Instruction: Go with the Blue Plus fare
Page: flights
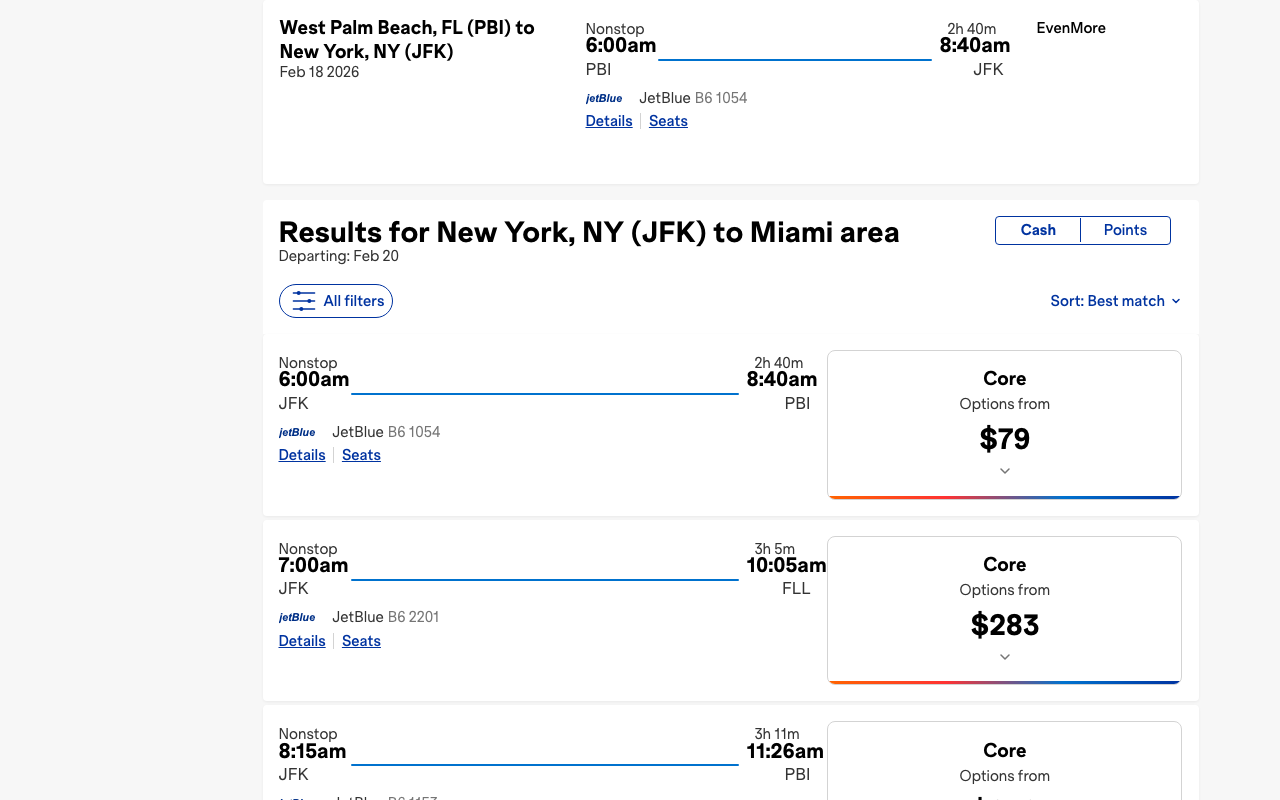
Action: click